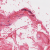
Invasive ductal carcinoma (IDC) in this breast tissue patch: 0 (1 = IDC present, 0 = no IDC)